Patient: sex M, age 47
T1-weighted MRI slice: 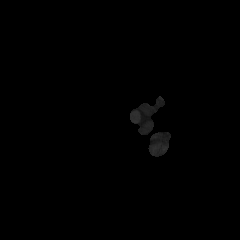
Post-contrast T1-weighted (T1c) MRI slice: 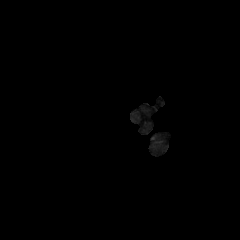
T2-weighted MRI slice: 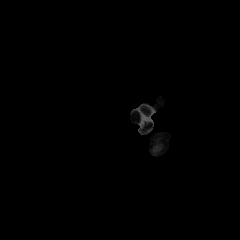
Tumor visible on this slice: no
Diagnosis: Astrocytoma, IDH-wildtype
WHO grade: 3